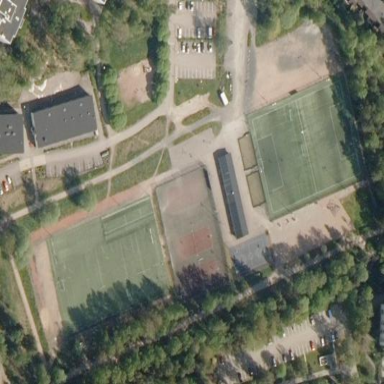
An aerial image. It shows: Sports center on leisure land.